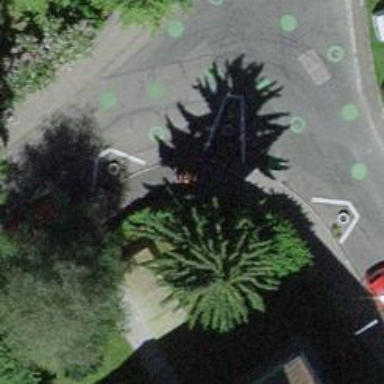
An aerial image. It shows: Kerb barrier.